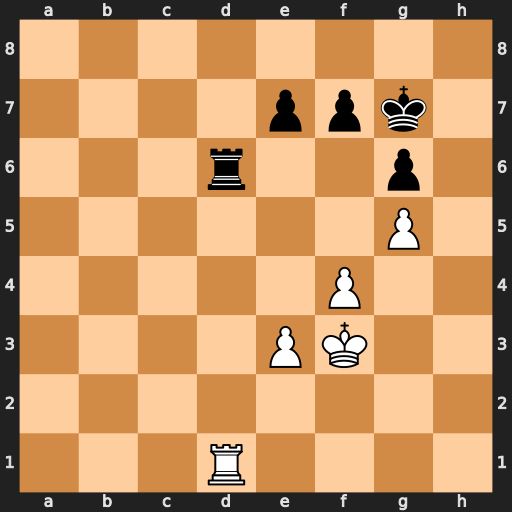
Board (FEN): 8/4ppk1/3r2p1/6P1/5P2/4PK2/8/3R4
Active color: w
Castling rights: -
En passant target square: -
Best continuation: Rxd6 exd6 Ke4 Kf8 Kd5